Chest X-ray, AP view. Patient: 51 years old, sex F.
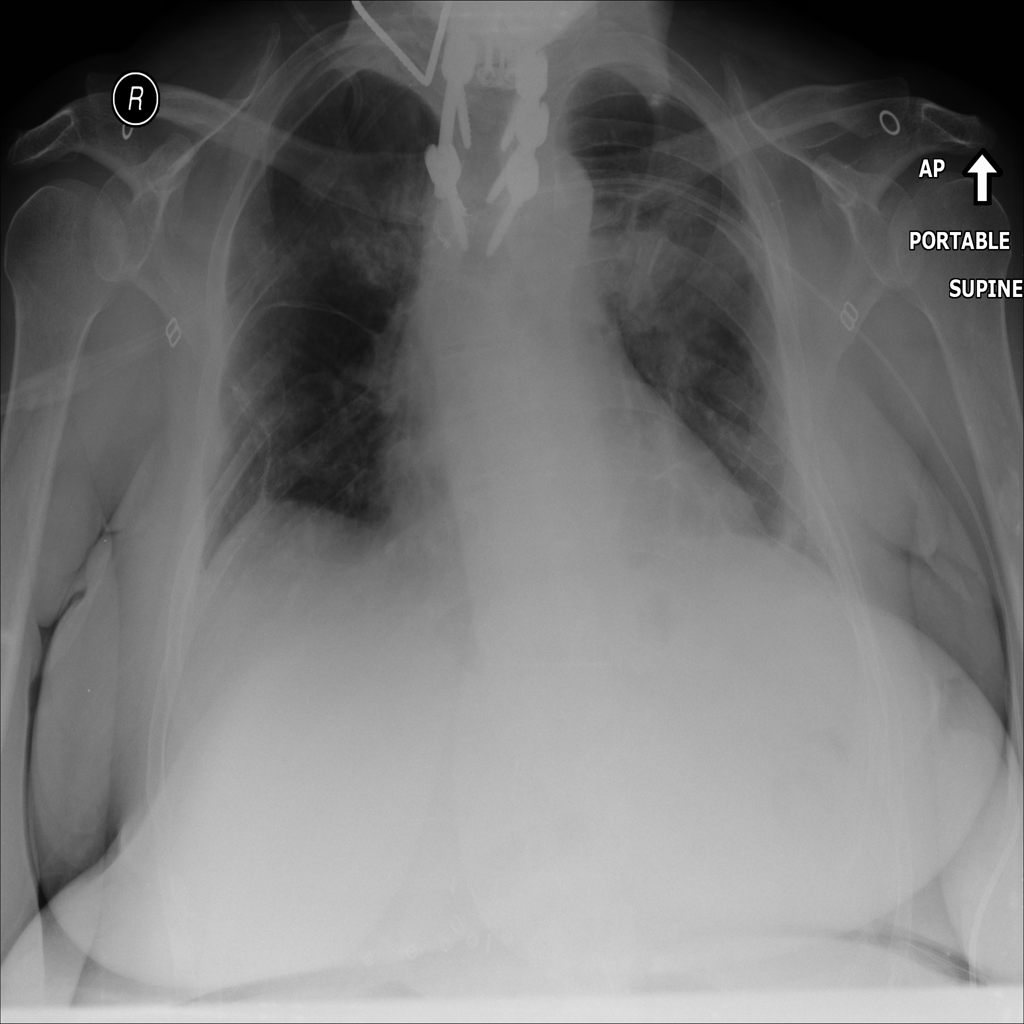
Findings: Infiltration, Mass